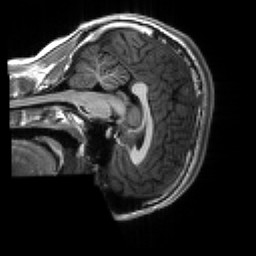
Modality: T1w
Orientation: sagittal
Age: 19
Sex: male
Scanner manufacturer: siemens
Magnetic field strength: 3 T
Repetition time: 2.3 s
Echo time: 0.00267 s